Aerial crown-view tile of a tropical tree (Barro Colorado Island, Panama), acquired 20240716:
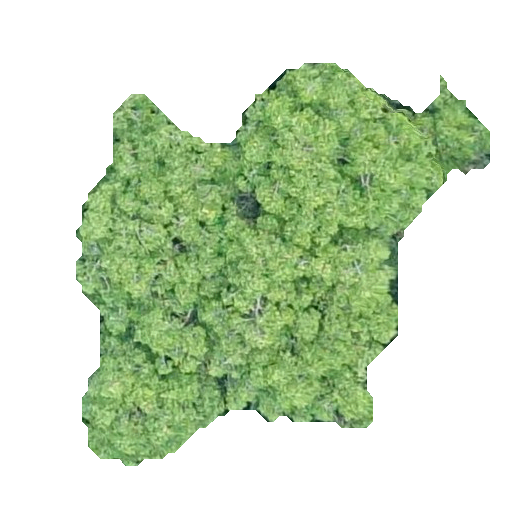
Species: Guatteria lucens
GBIF accepted scientific name: Guatteria lucens
Crown area: 165.386 m²